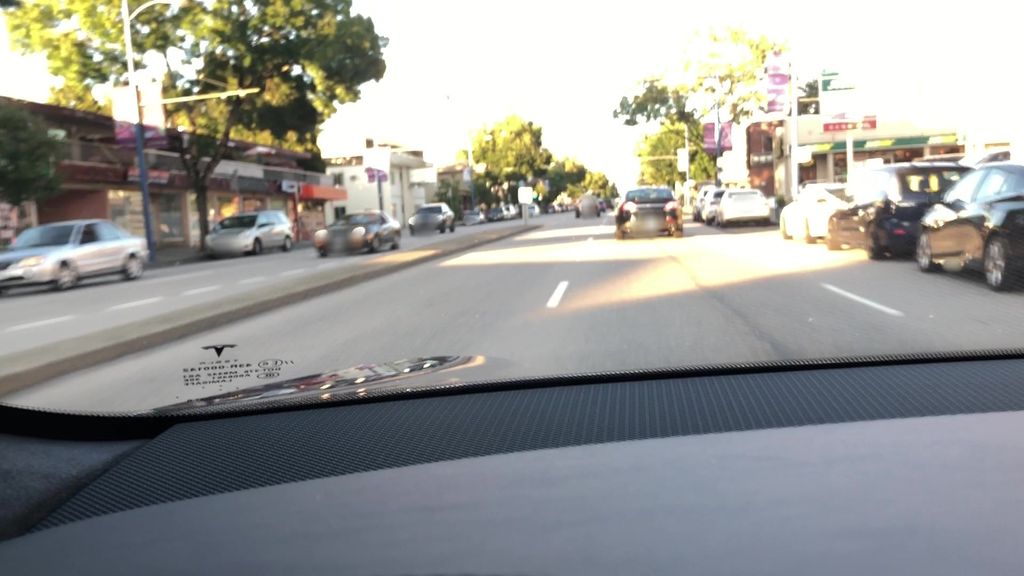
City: vancouver